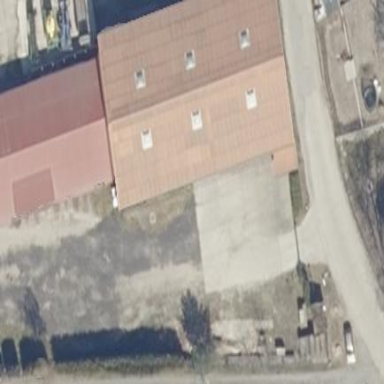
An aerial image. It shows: House with flat roof.